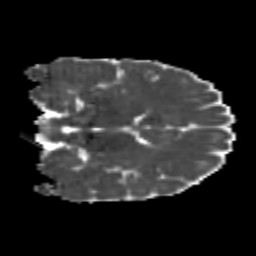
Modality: MD
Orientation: coronal
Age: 21
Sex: male
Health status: healthy
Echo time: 0.074 s